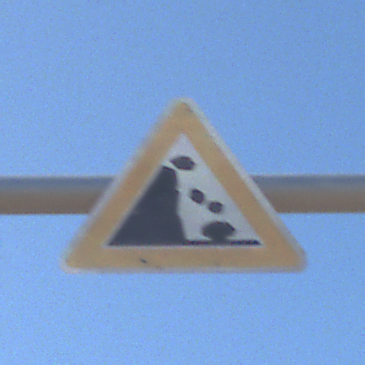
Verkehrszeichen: SteinschlagLinks
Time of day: MorningAfternoon
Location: Outdoor (Suburban)
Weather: PartlyCloudy
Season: NotSpecified
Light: Natural